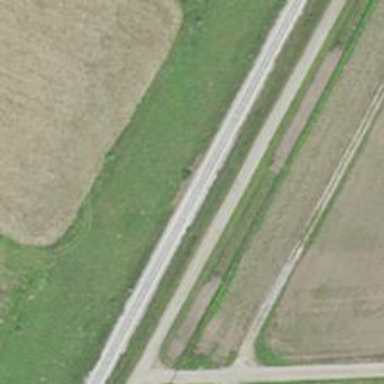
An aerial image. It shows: Railway track.